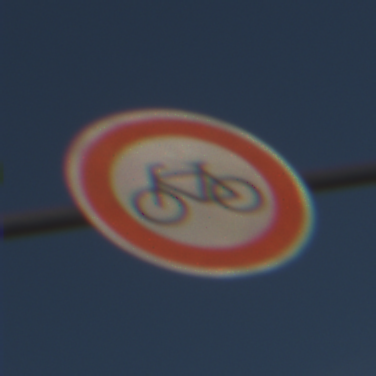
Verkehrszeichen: VerbotRadverkehr
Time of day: MorningAfternoon
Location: Outdoor (Nature)
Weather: Clear
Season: Winter
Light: Natural